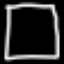
Label: square